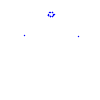
Particle: proton